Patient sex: M
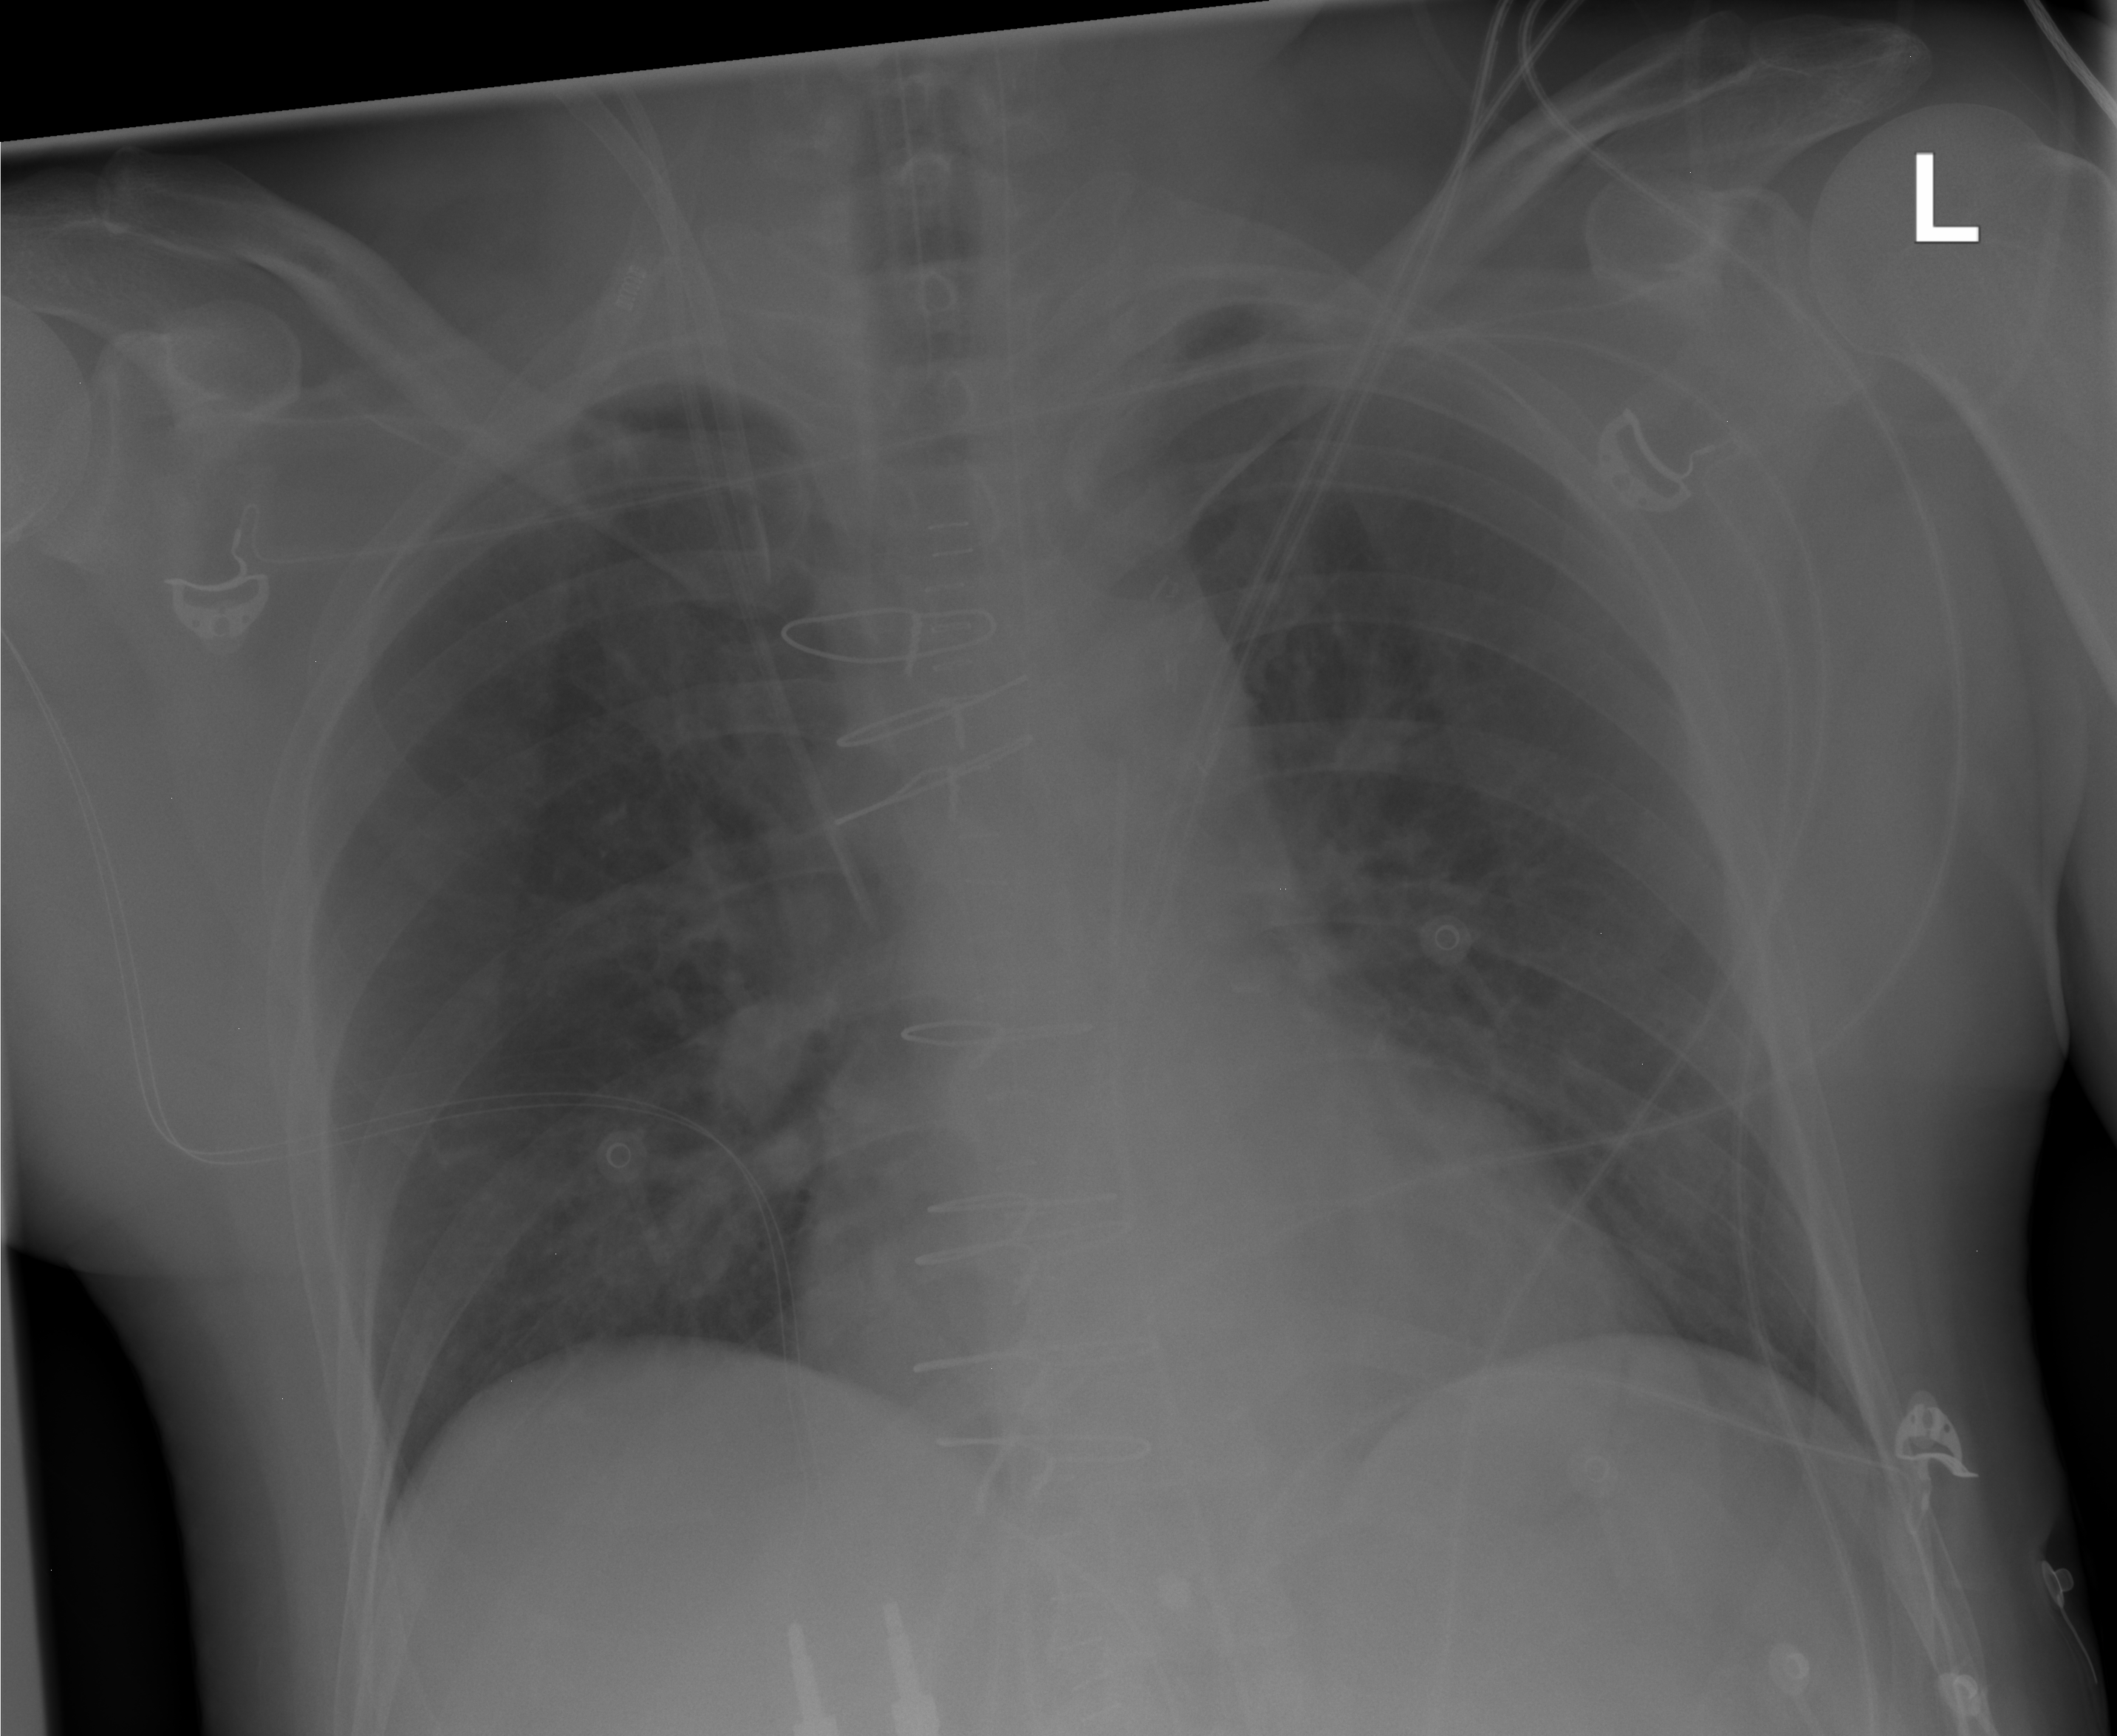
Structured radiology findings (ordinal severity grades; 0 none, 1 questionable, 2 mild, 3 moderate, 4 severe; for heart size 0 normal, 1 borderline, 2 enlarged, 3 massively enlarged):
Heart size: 2
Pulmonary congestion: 2
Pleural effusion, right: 0
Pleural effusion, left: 0
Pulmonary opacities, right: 0
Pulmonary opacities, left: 0
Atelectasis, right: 0
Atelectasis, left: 0